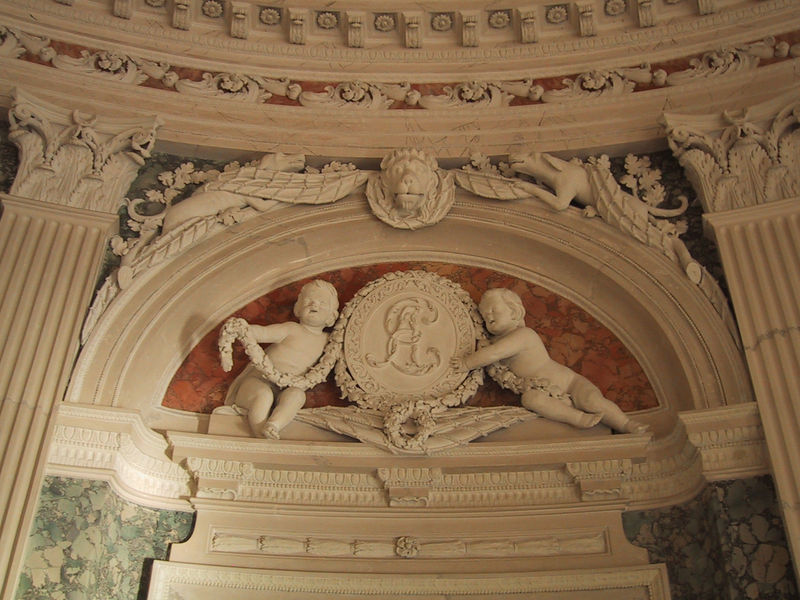
Titel: Kuppelsaal in Schloß Benrath
Standort: Düsseldorf, Schloß Benrath (EU - D - NRW)
Schlagwörter: kopf, weiß, blumen, marmor, säulen, hund, hunde, rot, wand, kind, kinder, oval, rund, engel, hase, tafel, stuck, foto, babys, kranz, löwenkopf, girlanden, fries, wappen, grab, windhund, kapelle, löwe, putten, rosetten, lowe, initale, initialw, miesche